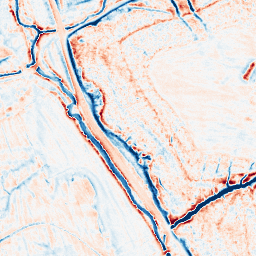
Category: edge_preserving
Decomposition family: anisotropic_diffusion
Decomposition parameters: iterations: 20
kappa: 100
gamma: 0.2
Upsampling method: bicubic
Upsampling parameters: scale: 2
Upsampling scale: 2